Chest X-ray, AP view. Patient: 49 years old, sex M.
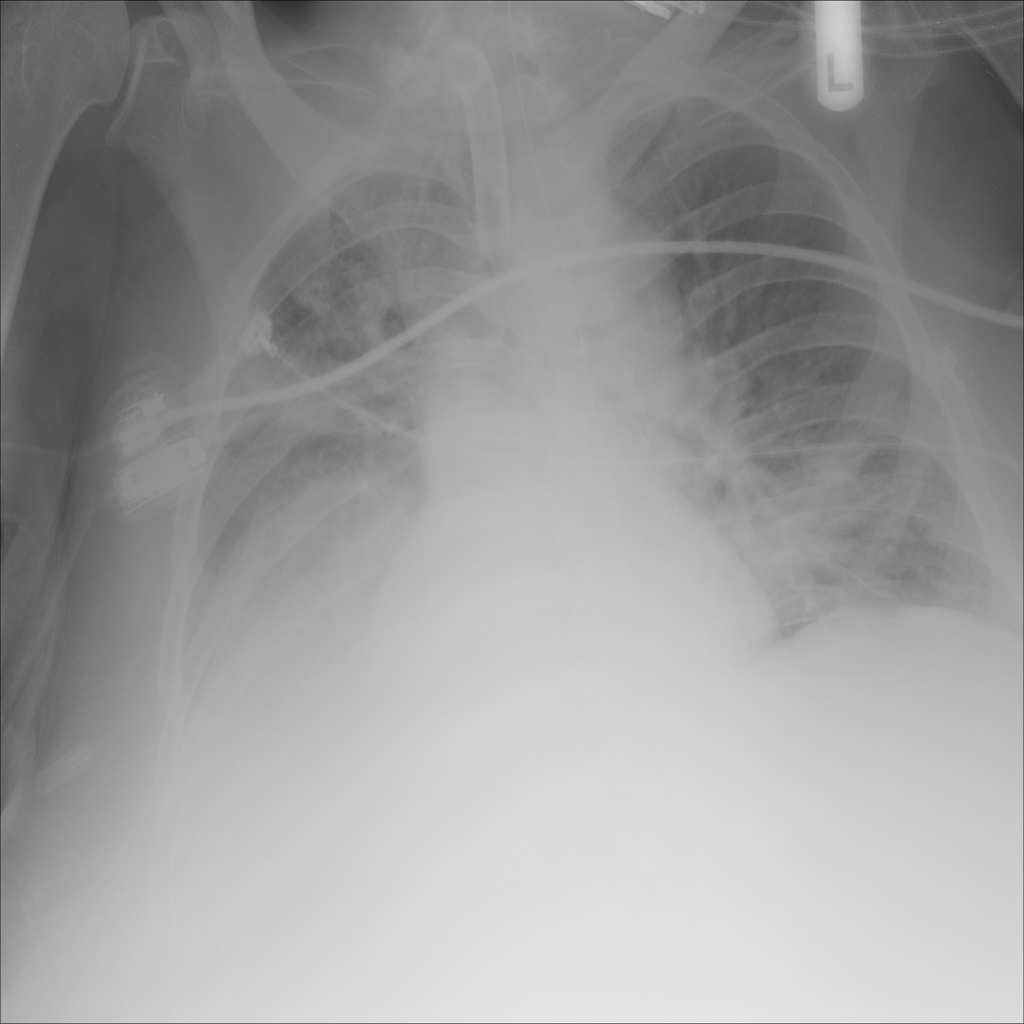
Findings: Atelectasis, Infiltration, Pneumonia